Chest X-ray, AP view. Patient: 52 years old, sex F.
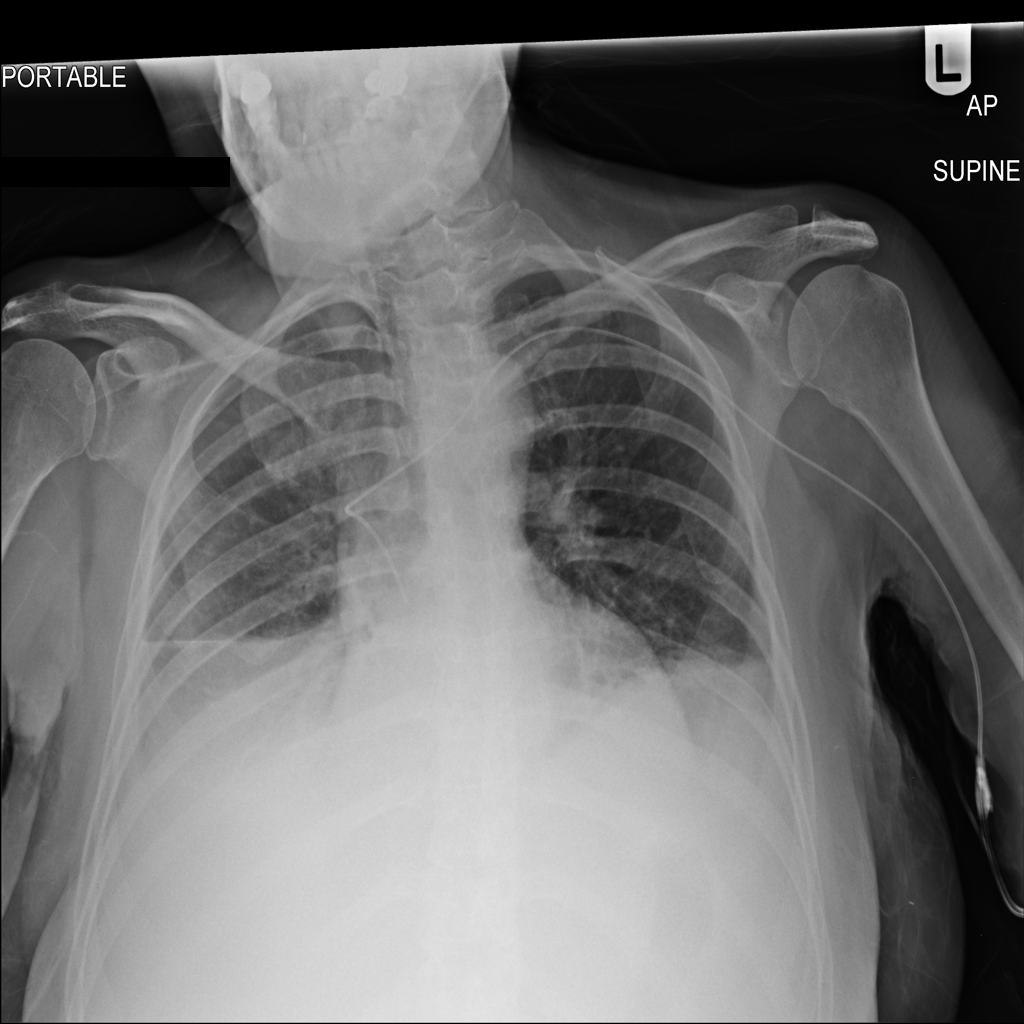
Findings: Atelectasis, Effusion